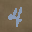
Label: 4